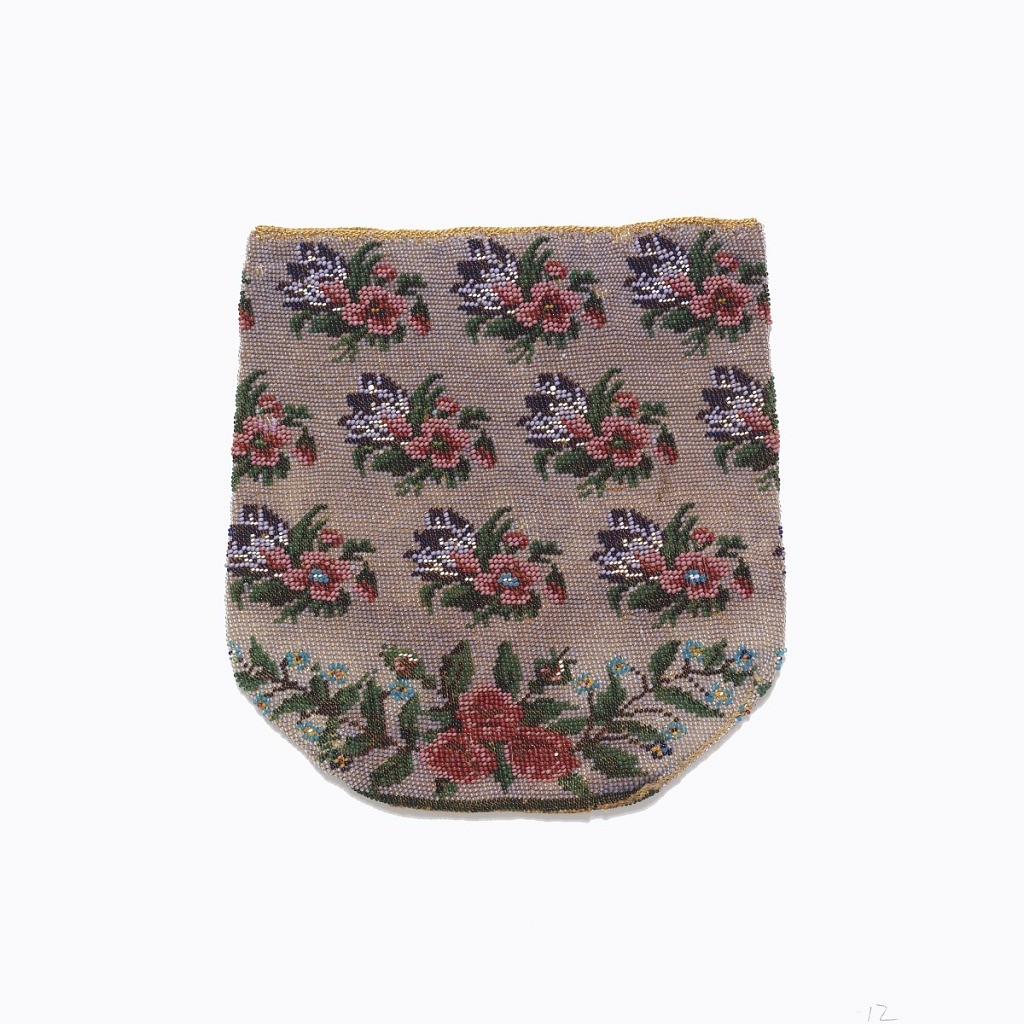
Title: Bag
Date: mid-19th century
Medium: glass beads Technique: beaded knitting
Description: Knitted bag with colored glass beads in design of detached floral sprays, on a ground of irridescent beads.